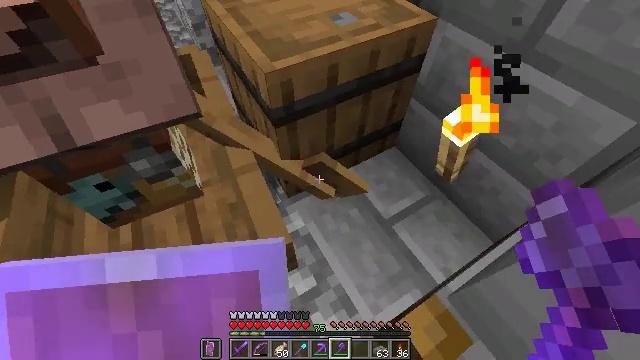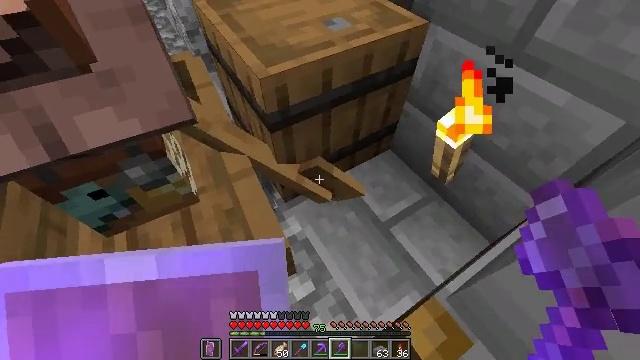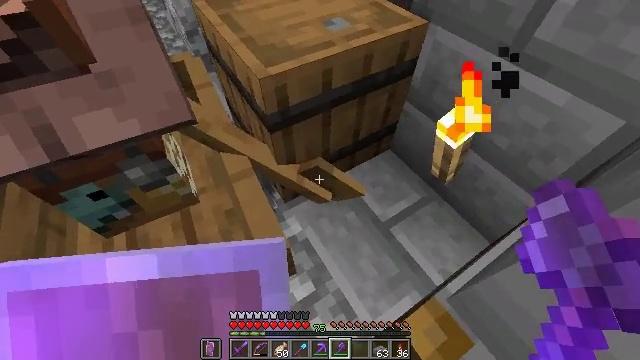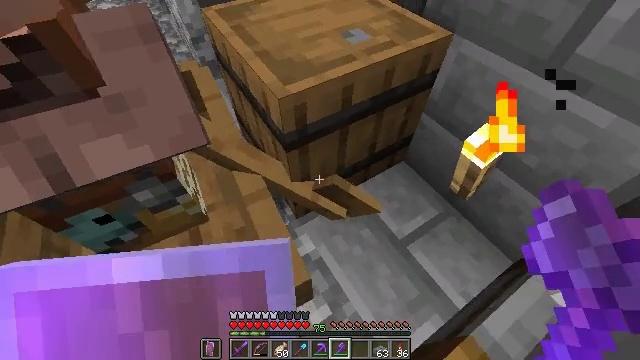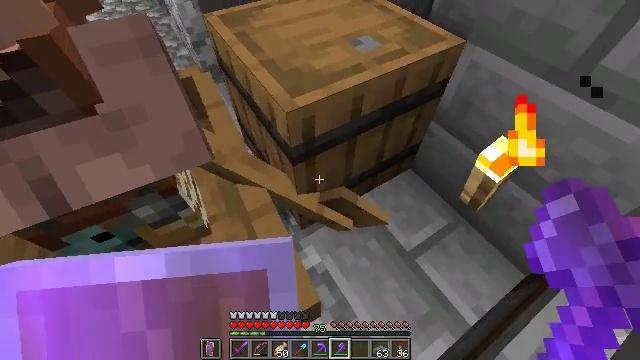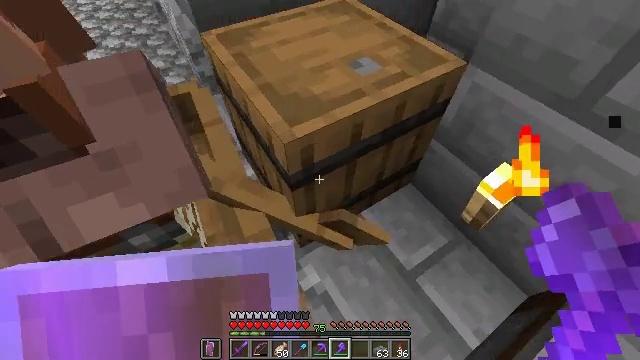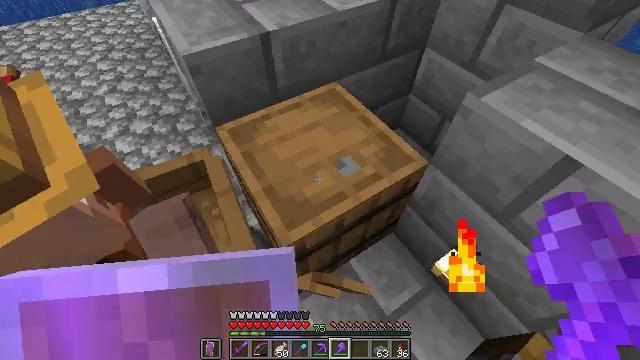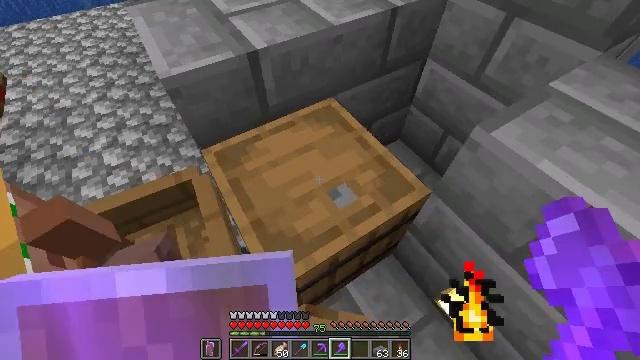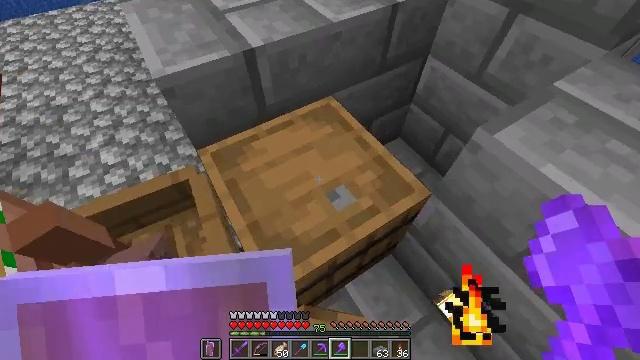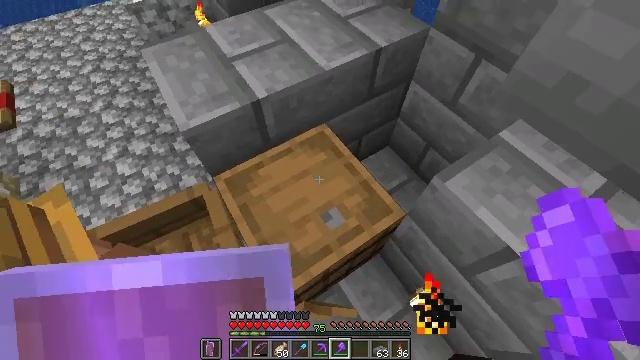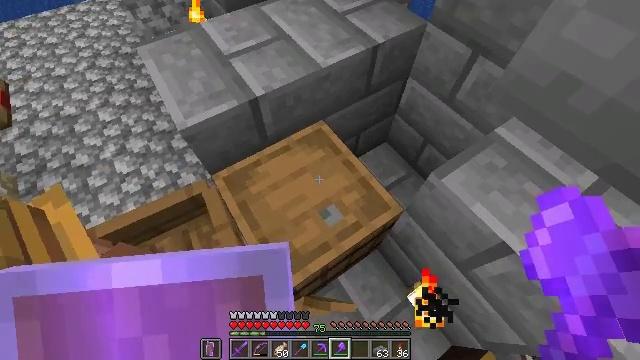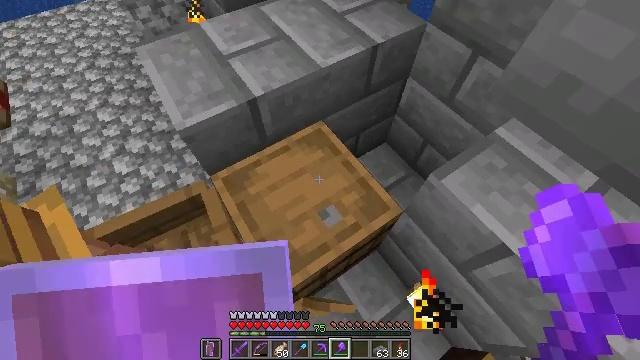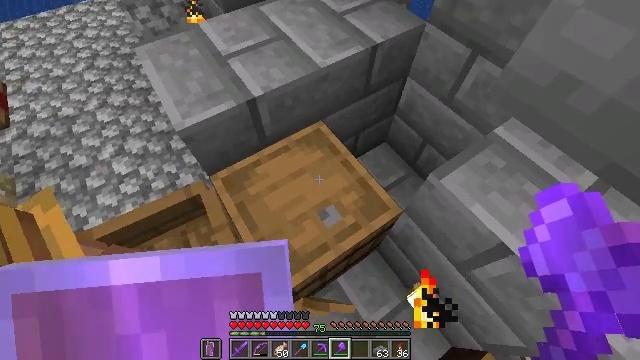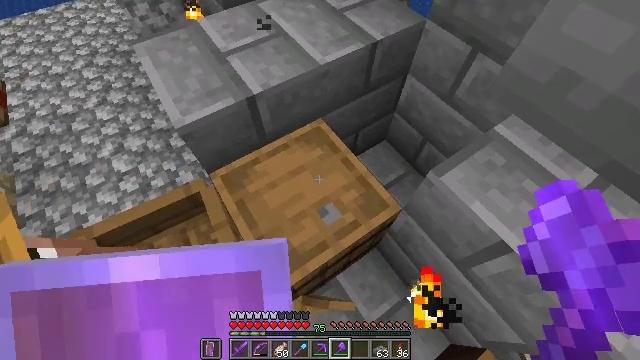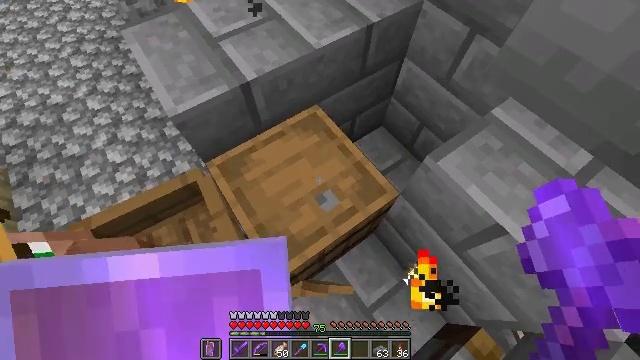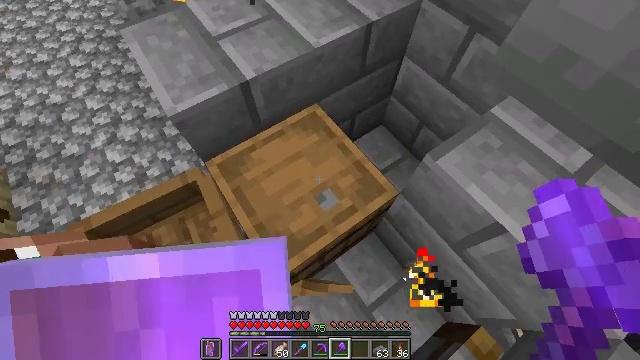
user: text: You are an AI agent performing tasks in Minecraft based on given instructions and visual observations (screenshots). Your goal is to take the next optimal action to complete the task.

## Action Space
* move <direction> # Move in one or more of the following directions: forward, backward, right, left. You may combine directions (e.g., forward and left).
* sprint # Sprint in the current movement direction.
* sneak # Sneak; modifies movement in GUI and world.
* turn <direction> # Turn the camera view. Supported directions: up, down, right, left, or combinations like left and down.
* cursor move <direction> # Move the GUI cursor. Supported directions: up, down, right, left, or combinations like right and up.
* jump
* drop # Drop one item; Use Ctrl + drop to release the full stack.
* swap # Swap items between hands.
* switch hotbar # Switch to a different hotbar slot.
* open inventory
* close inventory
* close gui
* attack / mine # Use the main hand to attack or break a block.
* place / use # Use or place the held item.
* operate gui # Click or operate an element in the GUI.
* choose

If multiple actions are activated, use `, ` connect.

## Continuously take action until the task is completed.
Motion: motion action
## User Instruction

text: Attack the barrel to gather it.
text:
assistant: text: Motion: turn right
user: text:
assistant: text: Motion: move forward
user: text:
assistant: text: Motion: move forward
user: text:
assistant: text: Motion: move forward
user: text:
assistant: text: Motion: move forward
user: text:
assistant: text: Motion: move forward
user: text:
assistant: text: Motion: no_op
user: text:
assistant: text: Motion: no_op
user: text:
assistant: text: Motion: turn down
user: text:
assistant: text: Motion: turn down
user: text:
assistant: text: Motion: no_op
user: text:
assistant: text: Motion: no_op
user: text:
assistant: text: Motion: no_op
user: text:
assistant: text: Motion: turn right and down
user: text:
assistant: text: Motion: no_op
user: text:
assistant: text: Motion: turn down
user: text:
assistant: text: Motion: turn down, attack / mine
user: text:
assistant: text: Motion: attack / mine
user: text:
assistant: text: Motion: attack / mine
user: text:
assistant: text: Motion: attack / mine
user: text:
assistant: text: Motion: attack / mine
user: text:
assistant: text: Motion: attack / mine
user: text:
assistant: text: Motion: no_op
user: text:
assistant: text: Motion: no_op
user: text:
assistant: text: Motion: no_op